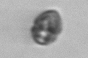
Label: Heterocapsa_rotundata